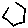
Label: hexagon